Question: I have an "Add the GameKit key to your info plist file" error on the Capabilities tab. What's that supposed to mean?

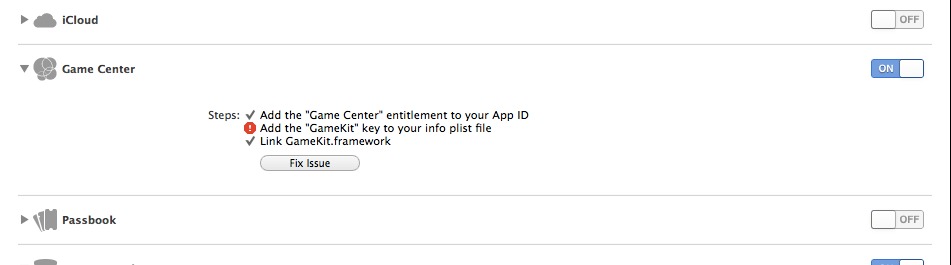
Answer: Gamekit fix Info.plist
<URL>
> Just add and item in in your .
From documentation:
> Include this key if your app requires (or specifically prohibits) Game Center (iOS 4.1 and later.)
More information here:
<URL>